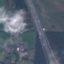
Land use / land cover class: Highway